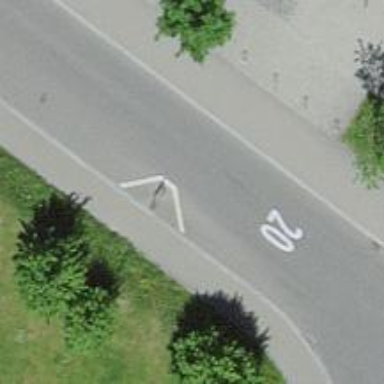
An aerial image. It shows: Traffic calming feature called choker.